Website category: university
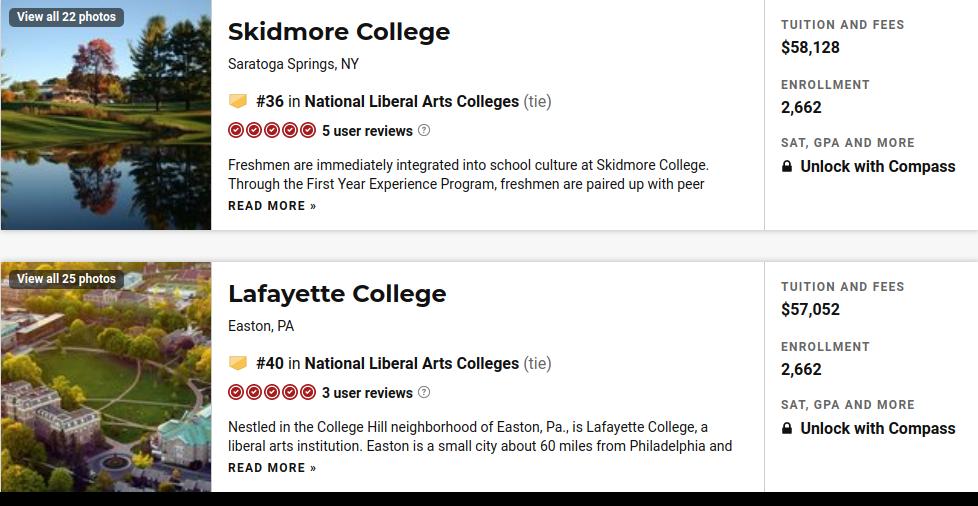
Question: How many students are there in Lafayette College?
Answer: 2,662

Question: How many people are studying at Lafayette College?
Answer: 2,662

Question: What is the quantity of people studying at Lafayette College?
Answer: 2,662

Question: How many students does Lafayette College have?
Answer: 2,662

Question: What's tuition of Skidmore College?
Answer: $58,128

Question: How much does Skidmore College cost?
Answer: $58,128

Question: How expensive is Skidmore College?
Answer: $58,128

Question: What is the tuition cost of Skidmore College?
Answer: $58,128

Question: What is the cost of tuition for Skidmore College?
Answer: $58,128

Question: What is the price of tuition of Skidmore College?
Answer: $58,128

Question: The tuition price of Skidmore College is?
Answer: $58,128

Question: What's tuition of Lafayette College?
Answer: $57,052

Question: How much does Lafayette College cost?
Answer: $57,052

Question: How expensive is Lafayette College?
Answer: $57,052

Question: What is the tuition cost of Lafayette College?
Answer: $57,052

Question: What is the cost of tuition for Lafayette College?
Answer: $57,052

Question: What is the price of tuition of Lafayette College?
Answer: $57,052

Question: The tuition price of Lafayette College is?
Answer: $57,052

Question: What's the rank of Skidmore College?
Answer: #36

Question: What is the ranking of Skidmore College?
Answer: #36

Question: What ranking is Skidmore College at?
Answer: #36

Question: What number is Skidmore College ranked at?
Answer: #36

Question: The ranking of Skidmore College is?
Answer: #36

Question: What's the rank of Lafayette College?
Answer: #40

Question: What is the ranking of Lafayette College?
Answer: #40

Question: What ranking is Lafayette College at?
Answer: #40

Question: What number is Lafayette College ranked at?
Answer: #40

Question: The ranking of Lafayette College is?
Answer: #40

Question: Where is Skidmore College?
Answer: Saratoga Springs, NY

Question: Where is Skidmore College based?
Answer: Saratoga Springs, NY

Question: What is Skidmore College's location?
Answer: Saratoga Springs, NY

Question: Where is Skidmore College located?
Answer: Saratoga Springs, NY

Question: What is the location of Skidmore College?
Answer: Saratoga Springs, NY

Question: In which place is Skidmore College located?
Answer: Saratoga Springs, NY

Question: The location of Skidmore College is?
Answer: Saratoga Springs, NY

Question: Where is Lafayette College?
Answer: Easton, PA

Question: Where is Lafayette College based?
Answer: Easton, PA

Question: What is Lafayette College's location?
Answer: Easton, PA

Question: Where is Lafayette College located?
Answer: Easton, PA

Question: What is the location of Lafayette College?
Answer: Easton, PA

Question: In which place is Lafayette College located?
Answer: Easton, PA

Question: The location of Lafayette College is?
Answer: Easton, PA

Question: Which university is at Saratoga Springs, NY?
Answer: Skidmore College

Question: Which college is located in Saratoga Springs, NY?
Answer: Skidmore College

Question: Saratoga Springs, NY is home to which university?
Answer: Skidmore College

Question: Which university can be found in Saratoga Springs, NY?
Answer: Skidmore College

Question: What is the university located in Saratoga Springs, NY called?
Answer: Skidmore College

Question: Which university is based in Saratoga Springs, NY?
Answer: Skidmore College

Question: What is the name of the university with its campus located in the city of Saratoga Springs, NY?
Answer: Skidmore College

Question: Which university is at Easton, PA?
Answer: Lafayette College

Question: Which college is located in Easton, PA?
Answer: Lafayette College

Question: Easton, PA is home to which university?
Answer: Lafayette College

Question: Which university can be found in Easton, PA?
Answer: Lafayette College

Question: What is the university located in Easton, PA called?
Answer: Lafayette College

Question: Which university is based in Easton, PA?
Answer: Lafayette College

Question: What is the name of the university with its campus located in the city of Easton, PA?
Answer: Lafayette College

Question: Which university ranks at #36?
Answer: Skidmore College

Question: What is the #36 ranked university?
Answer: Skidmore College

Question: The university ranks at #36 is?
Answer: Skidmore College

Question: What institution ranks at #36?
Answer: Skidmore College

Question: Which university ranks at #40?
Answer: Lafayette College

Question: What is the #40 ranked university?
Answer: Lafayette College

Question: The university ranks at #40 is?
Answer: Lafayette College

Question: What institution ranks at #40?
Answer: Lafayette College